【题型】解答题　【知识点】解析几何　【难度】easy
已知直角坐标系中三点 $A(2,2)$，$B(2,-3)$，$C(-3,-1)$。

(1) 求以 $A$、$B$、$C$ 三点为顶点的三角形中 $AB$ 边上的高所在直线的方程；

(2) 求以 $A$、$B$、$C$ 三点为顶点的三角形的面积。
【解答】

\noindent \textbf{【详解】}
(1) 因为 $A(2,2)$，$B(2,-3)$，所以直线 $AB$ 与 $y$ 轴平行，
所以三角形中 $AB$ 边上的高所在直线的方程为 $y = -1$；

---

(2) $|AB| = 2 - (-3) = 5$，
由于直线 $AB$ 与 $y$ 轴平行，所以 $C$ 到直线 $AB$ 的距离为 $5$，
所以三角形 $ABC$ 的面积为 $\frac{1}{2} \times 5 \times 5 = \frac{25}{2}$。

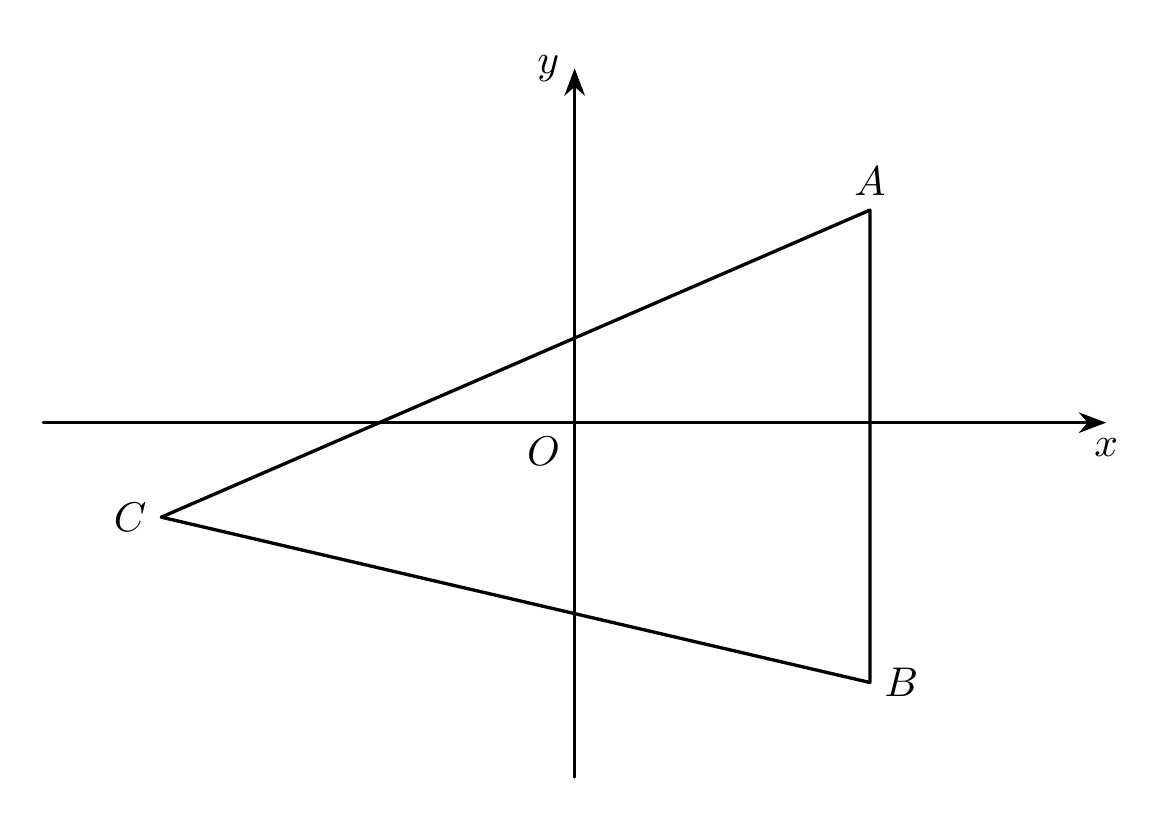